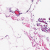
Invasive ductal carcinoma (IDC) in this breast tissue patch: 0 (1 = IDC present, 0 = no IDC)